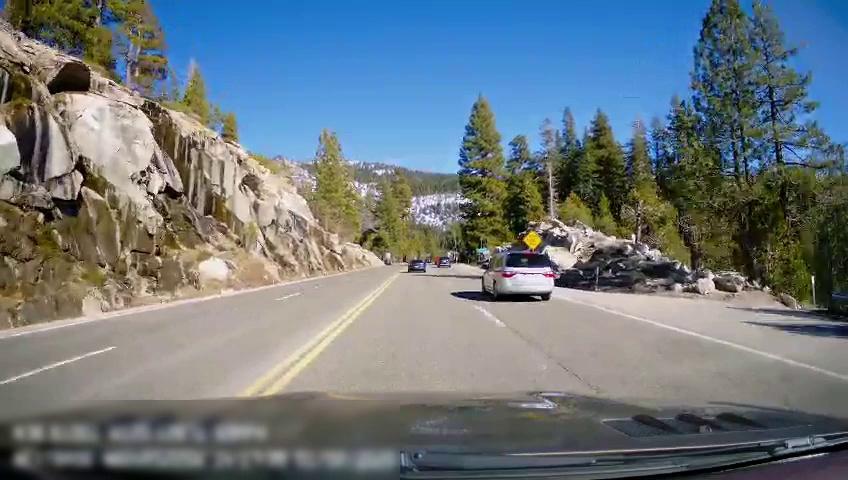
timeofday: Day
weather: Sunny
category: Drivable Space
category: Vehicles | SUV
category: Vehicles | Van
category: Vehicles | Car
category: Lanes | Opposite Lane
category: Lanes | Opposite Lane
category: Lanes | Opposite Lane
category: Lanes | Opposite Lane
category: Lanes | Current Lane
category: Lanes | Current Lane
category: Traffic | Signs
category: Traffic | Signs